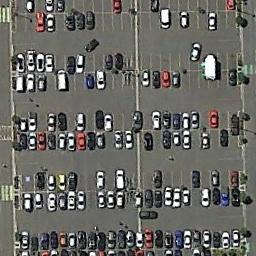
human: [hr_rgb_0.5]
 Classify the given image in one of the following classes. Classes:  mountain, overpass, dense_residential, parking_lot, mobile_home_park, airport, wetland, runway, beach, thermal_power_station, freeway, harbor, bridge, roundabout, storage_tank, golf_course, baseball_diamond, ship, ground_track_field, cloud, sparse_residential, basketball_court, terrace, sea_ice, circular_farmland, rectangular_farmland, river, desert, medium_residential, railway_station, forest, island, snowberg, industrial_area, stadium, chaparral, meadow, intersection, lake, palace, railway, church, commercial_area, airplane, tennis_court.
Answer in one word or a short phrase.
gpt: parking_lot